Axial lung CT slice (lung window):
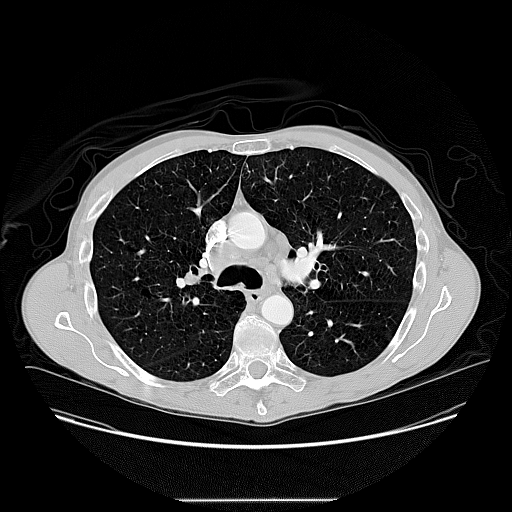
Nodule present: no